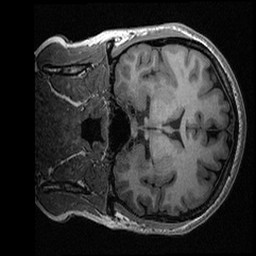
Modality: T1w
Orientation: coronal
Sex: female
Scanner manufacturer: ge
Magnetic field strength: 3 T
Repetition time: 0.0064 s
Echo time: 0.00281 s